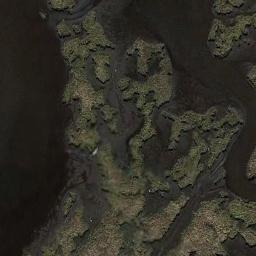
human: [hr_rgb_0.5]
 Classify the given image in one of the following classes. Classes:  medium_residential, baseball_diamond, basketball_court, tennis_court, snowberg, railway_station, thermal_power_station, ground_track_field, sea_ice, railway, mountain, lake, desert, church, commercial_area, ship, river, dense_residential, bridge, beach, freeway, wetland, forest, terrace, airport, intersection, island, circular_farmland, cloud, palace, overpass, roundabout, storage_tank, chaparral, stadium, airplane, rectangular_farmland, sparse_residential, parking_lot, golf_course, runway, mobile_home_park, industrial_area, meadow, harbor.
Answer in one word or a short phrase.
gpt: wetland